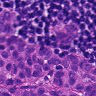
Metastatic tissue present: yes